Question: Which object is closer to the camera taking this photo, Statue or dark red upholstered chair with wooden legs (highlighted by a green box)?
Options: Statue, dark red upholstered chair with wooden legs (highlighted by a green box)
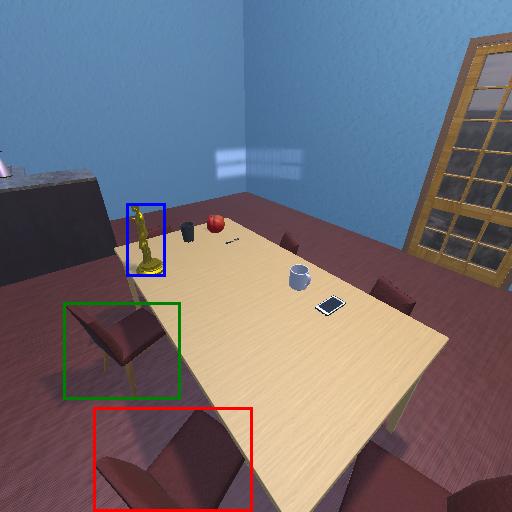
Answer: Statue